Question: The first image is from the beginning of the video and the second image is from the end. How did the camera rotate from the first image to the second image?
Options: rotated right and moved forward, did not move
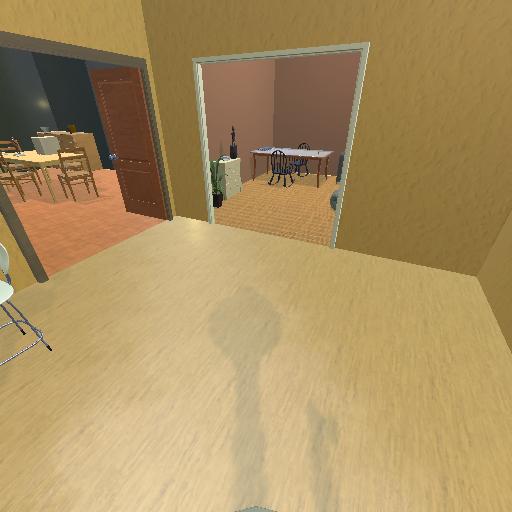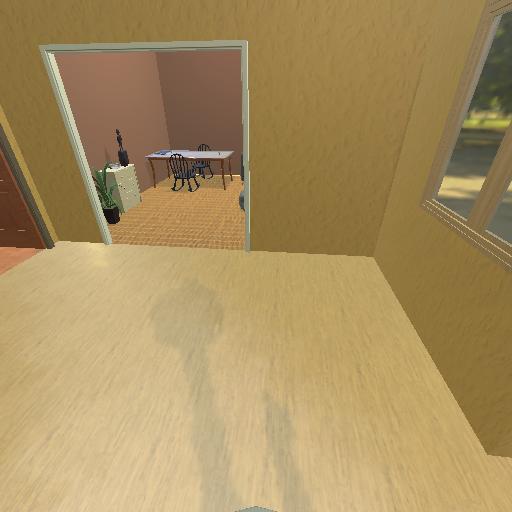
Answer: rotated right and moved forward